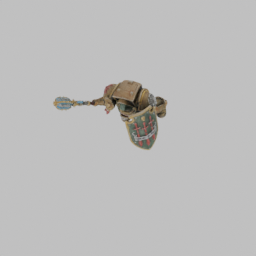
Label: people